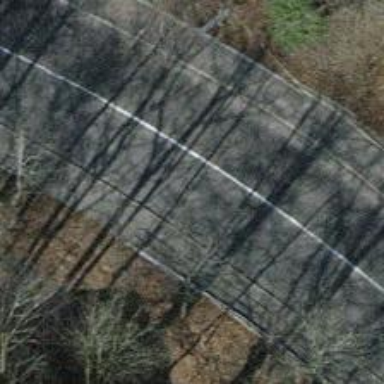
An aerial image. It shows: Tertiary road.